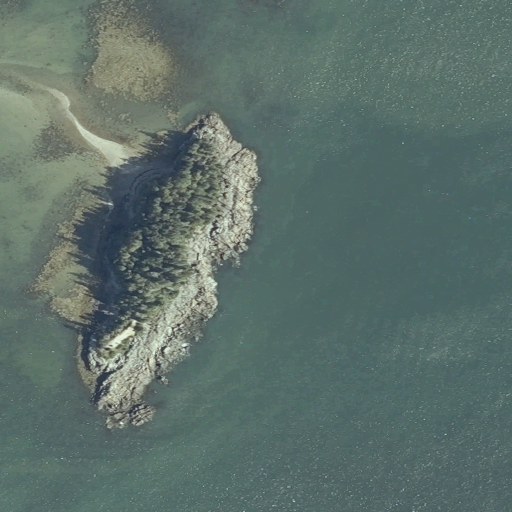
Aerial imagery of island in Maine named Bar Island containing open water and herbaceous wetlands